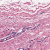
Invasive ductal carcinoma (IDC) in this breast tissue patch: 0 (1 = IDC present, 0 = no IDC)